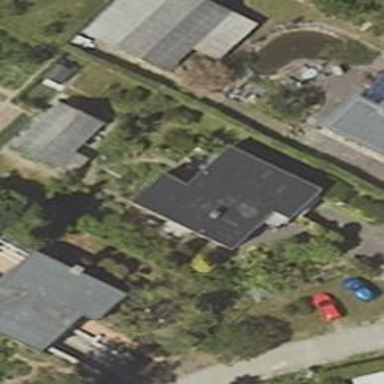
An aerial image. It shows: Simple house.